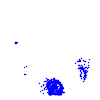
Particle: electron